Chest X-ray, PA view. Patient: 15 years old, sex M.
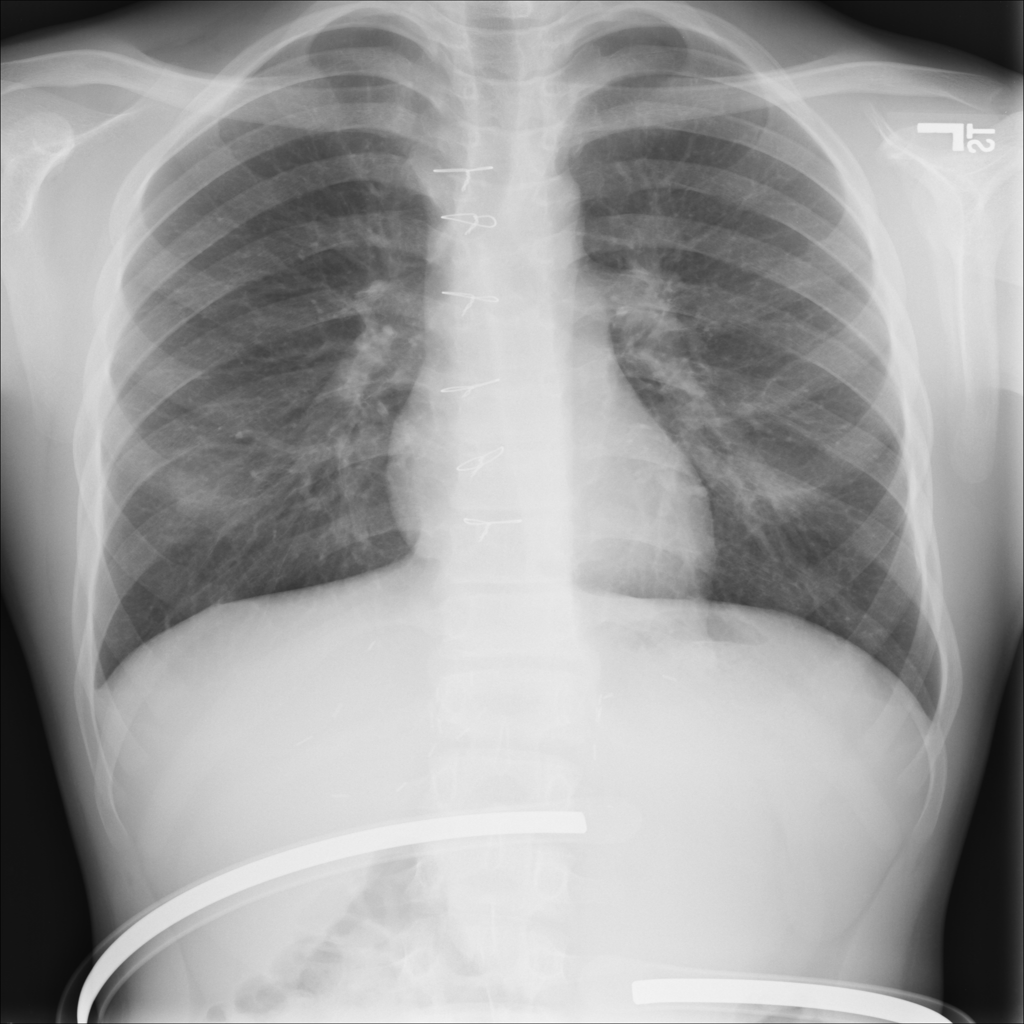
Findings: No Finding